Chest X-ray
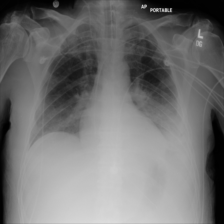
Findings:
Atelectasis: positive
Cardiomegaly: negative
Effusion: positive
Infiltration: negative
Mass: negative
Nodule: negative
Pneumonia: negative
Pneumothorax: negative
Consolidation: negative
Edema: negative
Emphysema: negative
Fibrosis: negative
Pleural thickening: negative
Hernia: negative